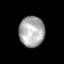
Tissue: lung
Cell type: Endothelial cells
Senescence score: 0.5839
Nuclear area (px): 754
Mean DAPI intensity: 172.149